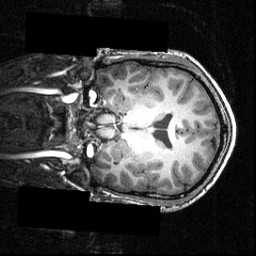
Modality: T1w
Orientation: coronal
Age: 21
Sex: male
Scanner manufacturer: siemens
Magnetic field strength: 3.951 T
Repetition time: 1.5 s
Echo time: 0.00335 s